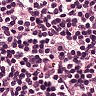
Metastatic tissue present: no